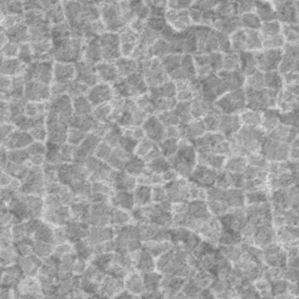
Label: frost